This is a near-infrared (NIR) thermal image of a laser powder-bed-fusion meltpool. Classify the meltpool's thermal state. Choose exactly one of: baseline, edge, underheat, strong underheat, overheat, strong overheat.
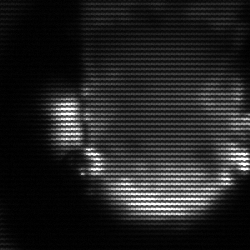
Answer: baseline